Here is a 2-D grayscale rendering of raw bearing vibration samples (signal-to-image). Diagnose the bearing from this image, choosing from: normal, inner_race, outer_race, ball.
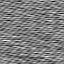
Answer: normal